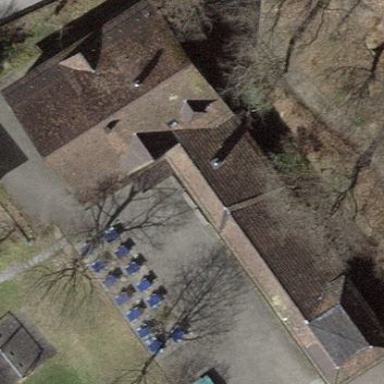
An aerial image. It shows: School building.